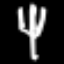
Label: fork